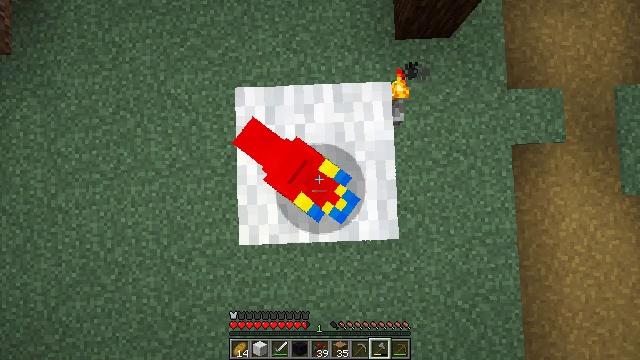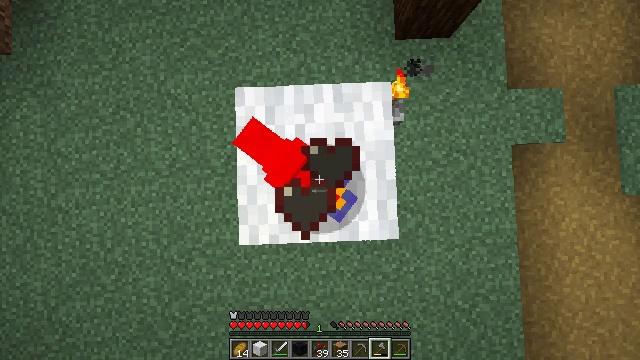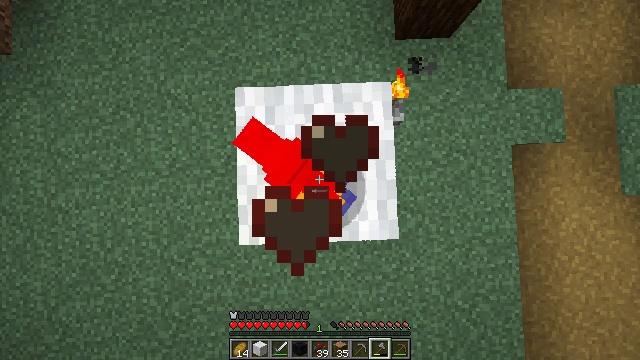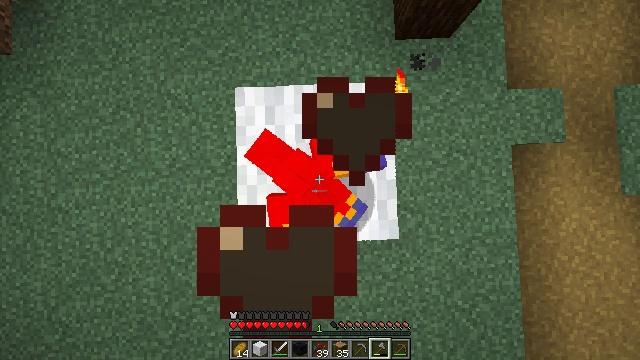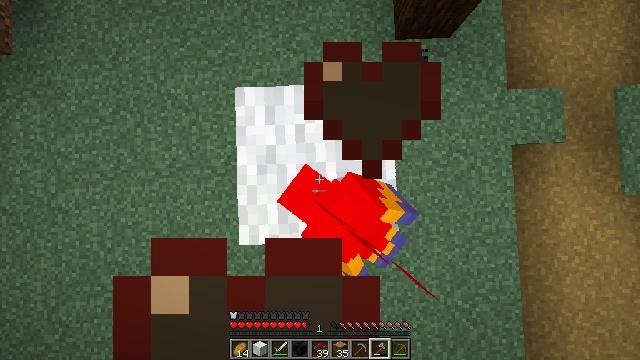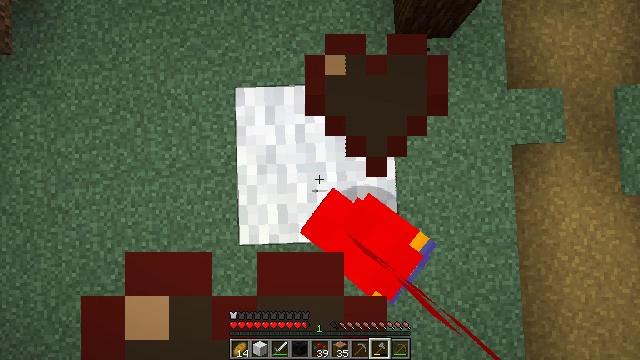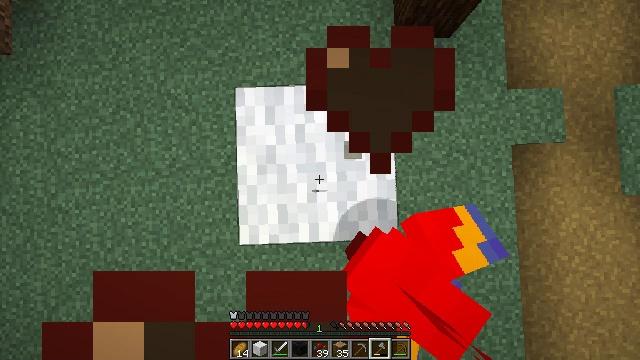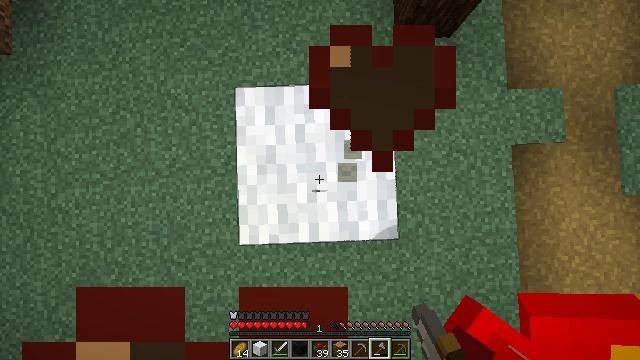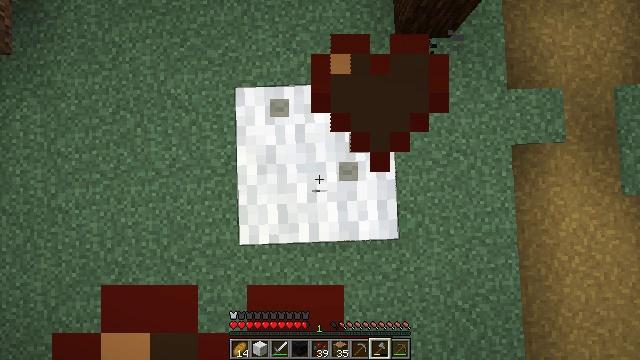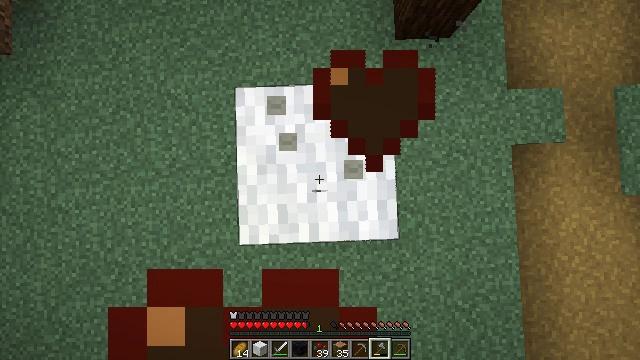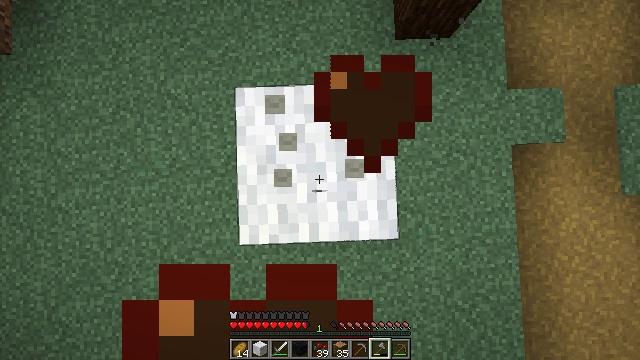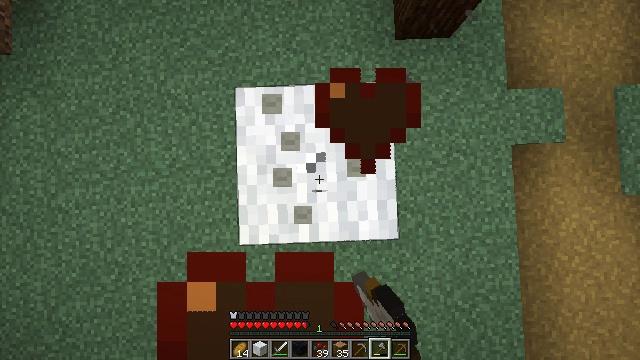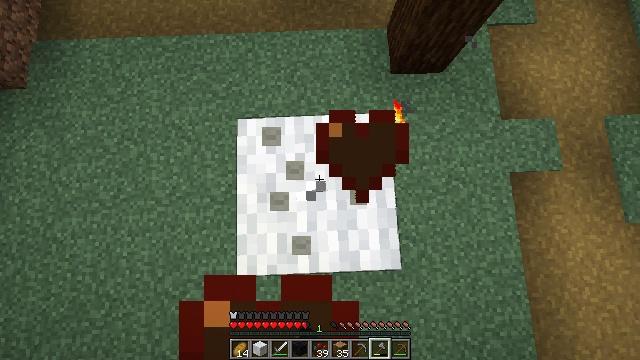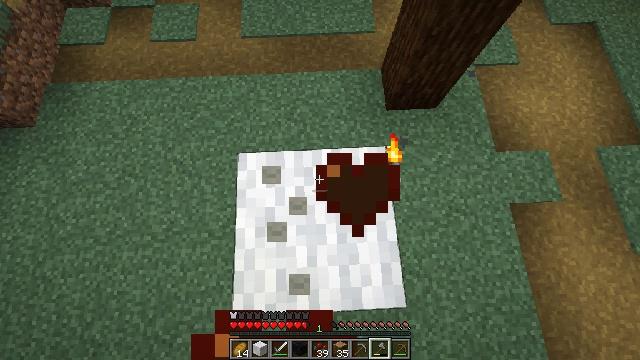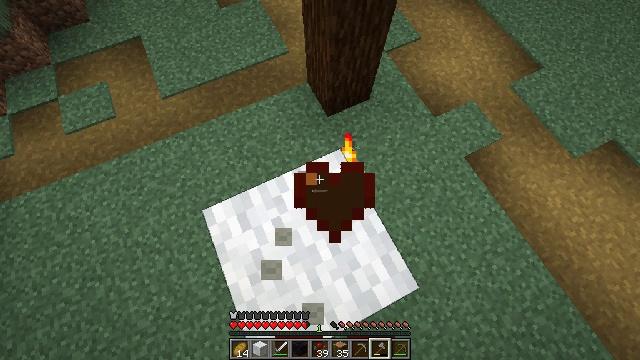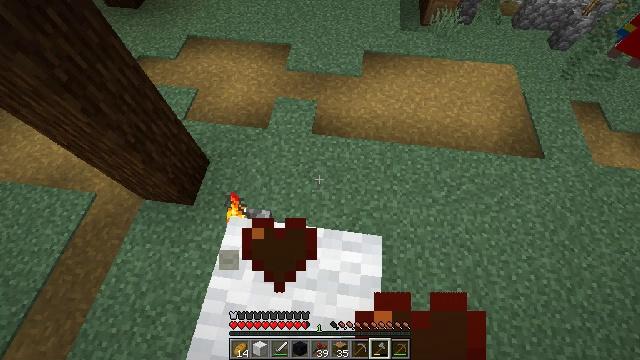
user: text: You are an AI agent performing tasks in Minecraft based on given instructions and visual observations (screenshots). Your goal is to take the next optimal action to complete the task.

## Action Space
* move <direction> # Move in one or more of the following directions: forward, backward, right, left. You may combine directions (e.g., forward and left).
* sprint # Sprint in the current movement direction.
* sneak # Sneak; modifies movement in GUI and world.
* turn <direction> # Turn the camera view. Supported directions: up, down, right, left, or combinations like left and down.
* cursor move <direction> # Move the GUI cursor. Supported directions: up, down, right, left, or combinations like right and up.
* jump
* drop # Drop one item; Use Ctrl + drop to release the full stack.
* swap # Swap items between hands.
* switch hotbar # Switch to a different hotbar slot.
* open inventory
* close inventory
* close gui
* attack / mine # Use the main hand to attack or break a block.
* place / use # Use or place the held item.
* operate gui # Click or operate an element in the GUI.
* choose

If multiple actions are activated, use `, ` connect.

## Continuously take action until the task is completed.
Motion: motion action
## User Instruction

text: Attack the white wool to collect it.
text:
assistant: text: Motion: attack / mine
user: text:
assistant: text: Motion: attack / mine
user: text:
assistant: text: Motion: attack / mine
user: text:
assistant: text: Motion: attack / mine
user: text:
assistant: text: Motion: attack / mine
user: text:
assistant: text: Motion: attack / mine
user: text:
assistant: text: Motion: attack / mine
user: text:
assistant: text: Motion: attack / mine
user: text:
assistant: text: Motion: attack / mine
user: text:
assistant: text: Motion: attack / mine
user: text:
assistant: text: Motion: attack / mine
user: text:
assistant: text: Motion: turn up, attack / mine
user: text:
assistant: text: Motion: turn up
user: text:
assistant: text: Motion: turn right and up
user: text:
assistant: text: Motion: turn right and up
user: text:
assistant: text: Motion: turn right and up
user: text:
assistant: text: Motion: turn right and up
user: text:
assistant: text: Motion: turn left and up
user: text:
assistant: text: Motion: turn left and up
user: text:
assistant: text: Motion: no_op
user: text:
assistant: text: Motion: turn up
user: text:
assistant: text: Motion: turn left and up
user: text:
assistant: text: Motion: no_op
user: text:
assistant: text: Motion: no_op
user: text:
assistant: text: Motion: turn left
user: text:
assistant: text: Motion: turn down
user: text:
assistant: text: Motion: turn right and down
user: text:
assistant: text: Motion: turn right and down
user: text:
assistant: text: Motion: turn right and down
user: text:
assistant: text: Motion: sneak, turn right and down